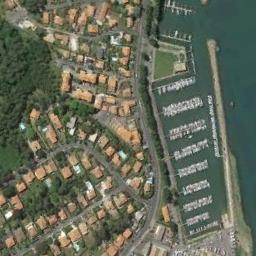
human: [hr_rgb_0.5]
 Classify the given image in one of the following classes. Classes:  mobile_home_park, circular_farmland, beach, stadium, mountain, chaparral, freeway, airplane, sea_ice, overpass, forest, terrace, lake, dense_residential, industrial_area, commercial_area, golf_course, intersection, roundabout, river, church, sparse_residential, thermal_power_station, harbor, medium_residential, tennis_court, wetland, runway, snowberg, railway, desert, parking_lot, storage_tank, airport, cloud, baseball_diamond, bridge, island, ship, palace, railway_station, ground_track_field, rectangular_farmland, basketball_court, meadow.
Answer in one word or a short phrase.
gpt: harbor